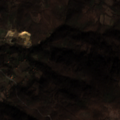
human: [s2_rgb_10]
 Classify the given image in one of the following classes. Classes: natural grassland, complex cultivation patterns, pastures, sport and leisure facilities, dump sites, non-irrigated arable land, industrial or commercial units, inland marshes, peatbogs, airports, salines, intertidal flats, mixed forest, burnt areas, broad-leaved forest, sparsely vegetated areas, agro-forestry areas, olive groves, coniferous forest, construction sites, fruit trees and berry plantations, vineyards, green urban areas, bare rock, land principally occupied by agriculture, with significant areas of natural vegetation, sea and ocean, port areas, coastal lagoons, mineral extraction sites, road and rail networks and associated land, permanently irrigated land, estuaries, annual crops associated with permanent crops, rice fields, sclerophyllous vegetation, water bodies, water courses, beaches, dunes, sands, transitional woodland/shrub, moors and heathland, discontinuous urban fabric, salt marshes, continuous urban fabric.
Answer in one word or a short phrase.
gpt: complex cultivation patterns, land principally occupied by agriculture, with significant areas of natural vegetation, broad-leaved forest